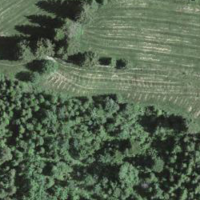
EUNIS habitat code: 25
Species observed at this site:
Crepis aurea
Ajuga reptans